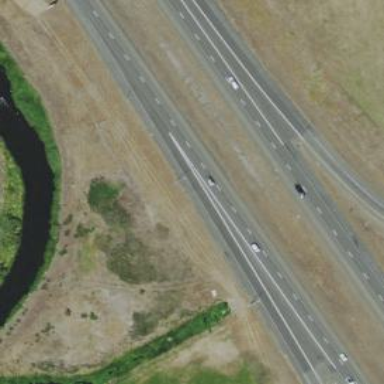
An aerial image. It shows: Motorway junction.